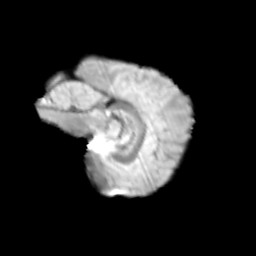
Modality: T2w
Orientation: sagittal
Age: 11
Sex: female
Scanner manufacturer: siemens
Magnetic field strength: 3 T
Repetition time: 3.8 s
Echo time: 0.07 s